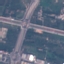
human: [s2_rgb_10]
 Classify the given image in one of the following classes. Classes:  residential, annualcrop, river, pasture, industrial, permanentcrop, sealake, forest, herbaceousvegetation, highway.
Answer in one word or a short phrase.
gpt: Highway